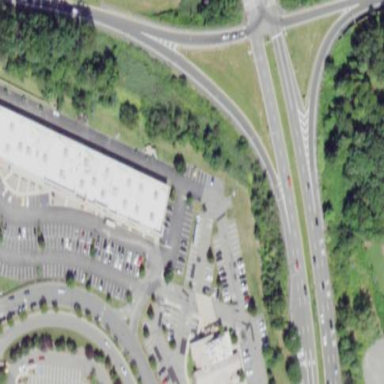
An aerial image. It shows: Commercial building.